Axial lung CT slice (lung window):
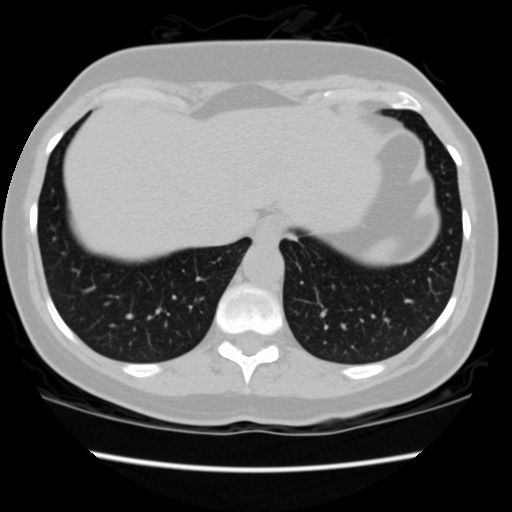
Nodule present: no